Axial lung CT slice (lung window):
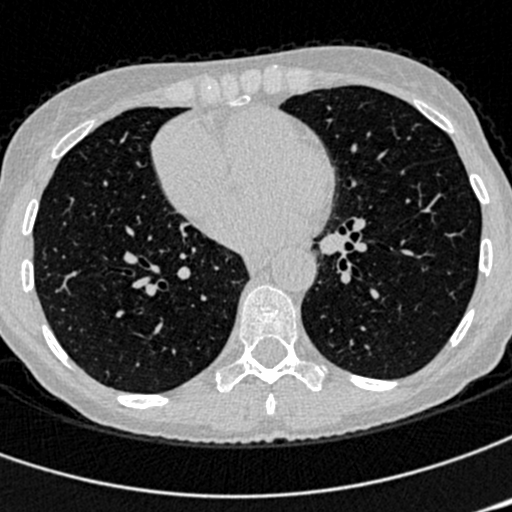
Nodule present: no